Field crop: maize
Growth stage: 2
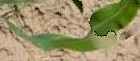
Species: maize